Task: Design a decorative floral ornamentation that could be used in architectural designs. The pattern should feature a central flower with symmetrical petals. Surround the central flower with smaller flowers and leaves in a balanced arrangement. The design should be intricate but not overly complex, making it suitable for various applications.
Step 1699:
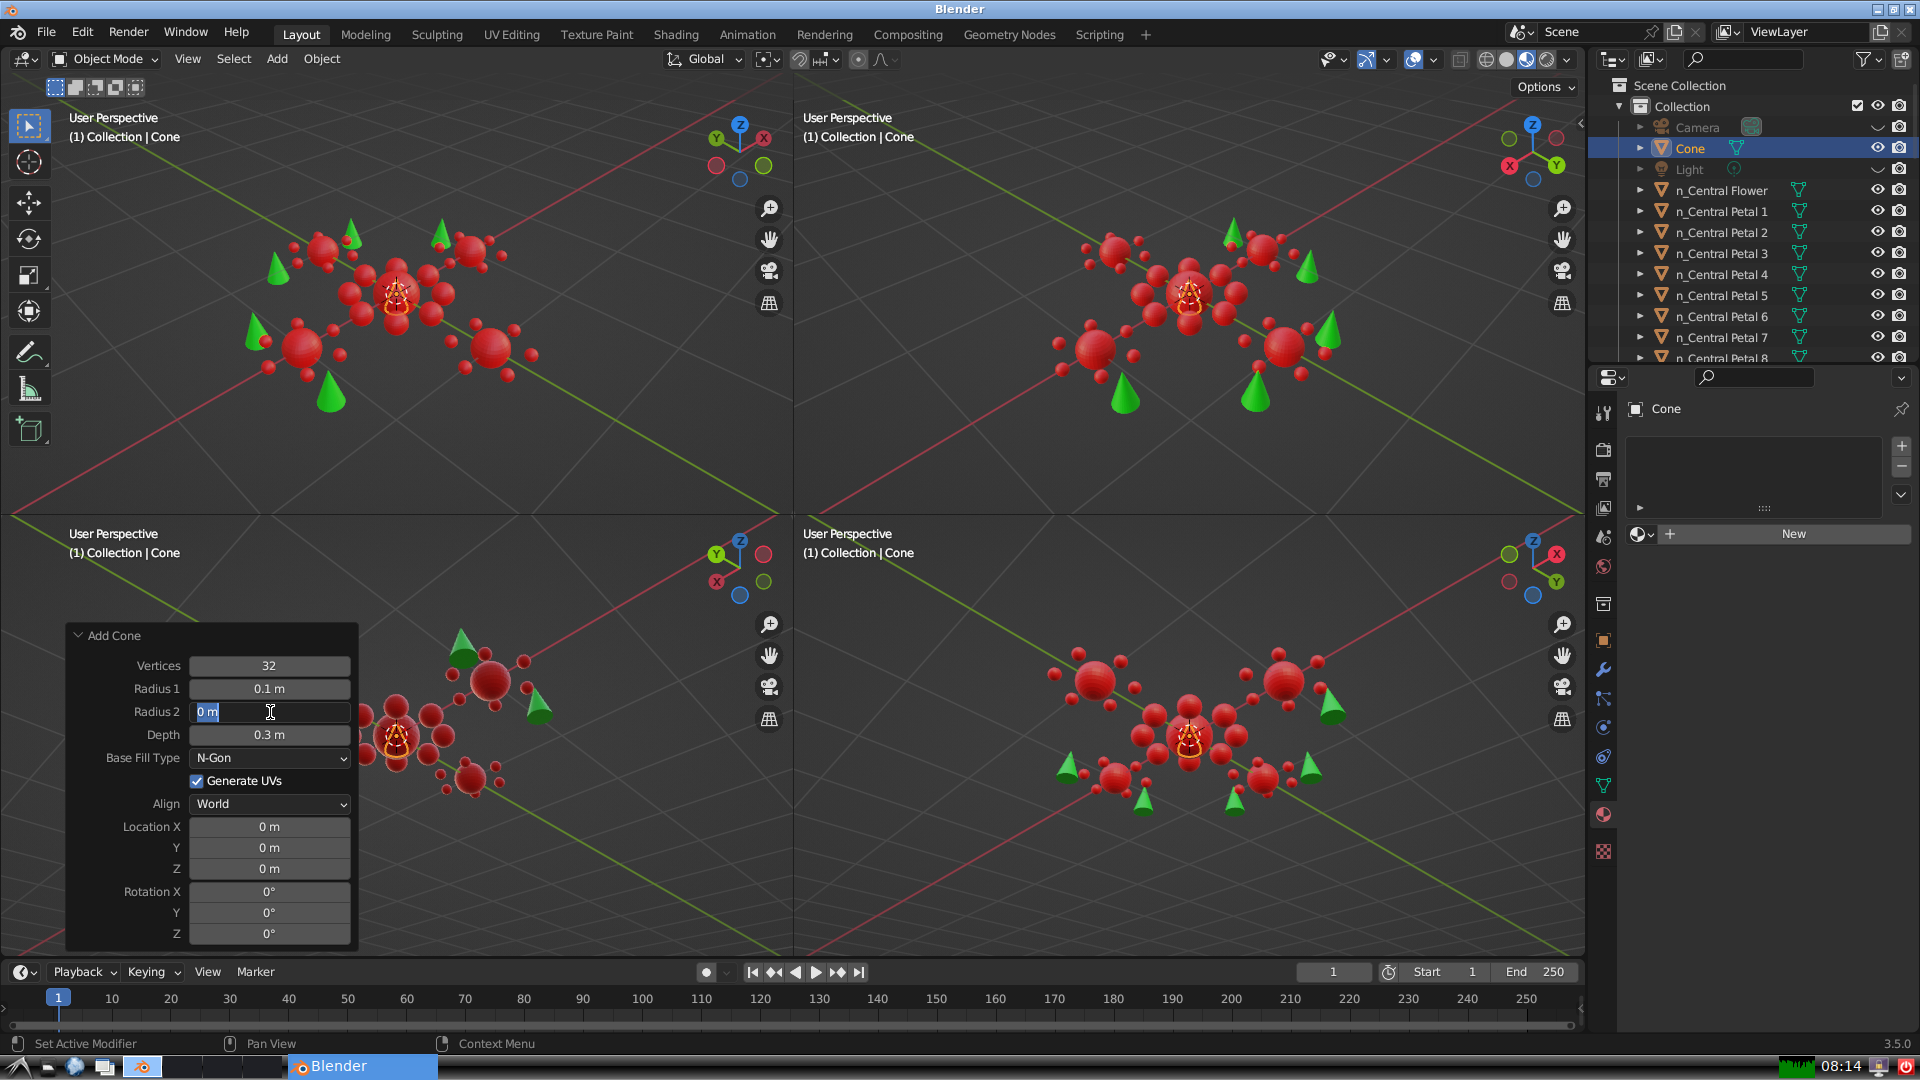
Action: input_text: 0.0